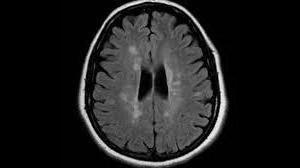
Label: notumor